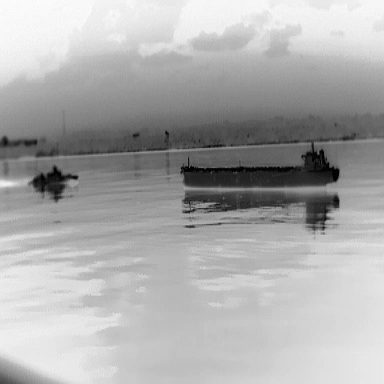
There are two objects shown in the infrared image, including a liner, and a canoe.